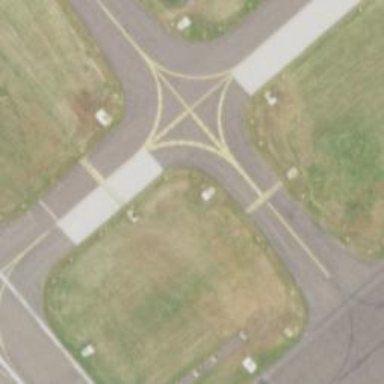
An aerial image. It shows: View of taxiway at the airport.